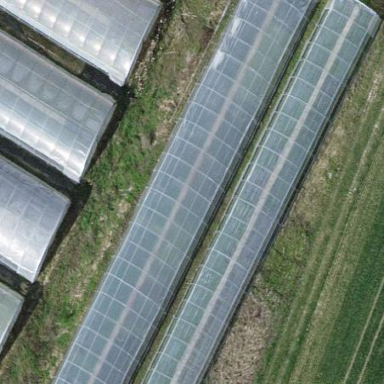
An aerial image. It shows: Greenhouse.